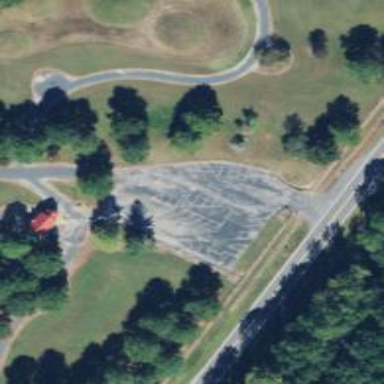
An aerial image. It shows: Parking area with asphalt surface.